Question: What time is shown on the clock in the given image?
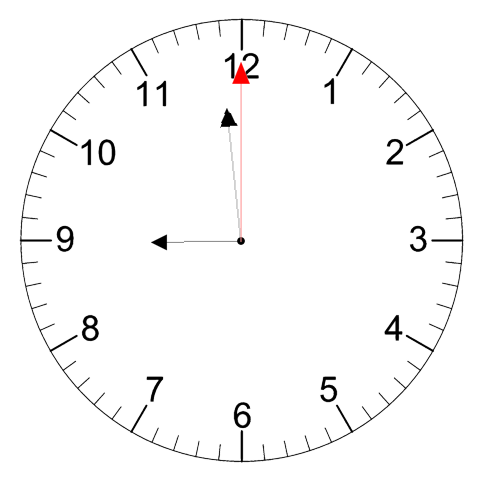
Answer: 08:59:00